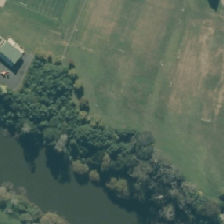
Land cover: urban_parkland